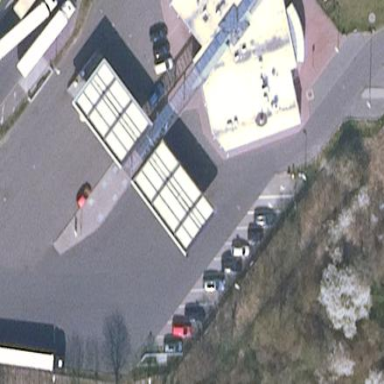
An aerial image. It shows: Fuel station with roof.